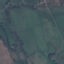
Land use / land cover class: HerbaceousVegetation